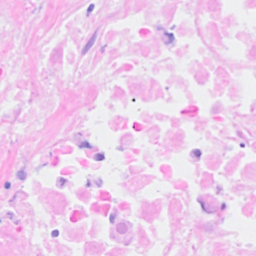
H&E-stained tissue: Breast